Interaction volume radius: 5 \u00c5
Interaction volume height: 10 \u00c5
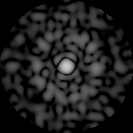
Disorder parameter: 0.8245